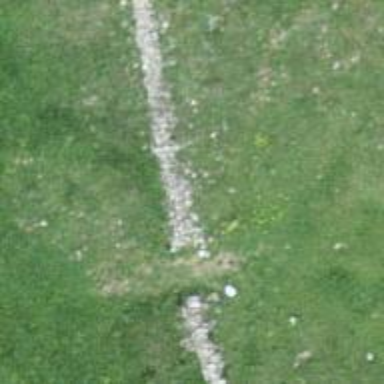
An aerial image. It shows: Dry stone wall barrier.